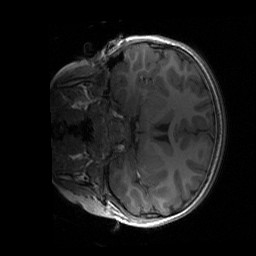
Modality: T1w
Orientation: coronal
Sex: female
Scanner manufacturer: siemens
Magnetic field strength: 3 T
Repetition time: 1.9 s
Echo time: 0.00243 s